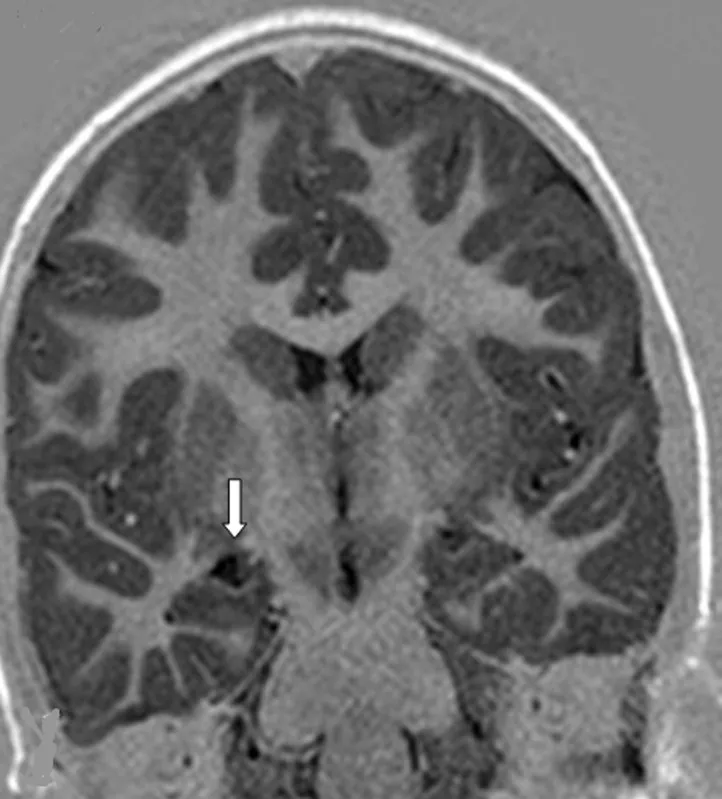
coronal MRI T1 inversion recovery showing a round cystic lesion of the right choroidal fissure compressing the hippocampus, hyposignal T1 (arrow).
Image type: radiology (mri)